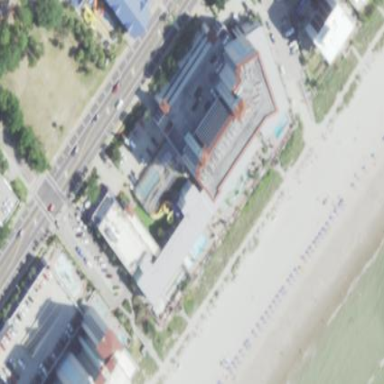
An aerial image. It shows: Hotel building.